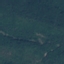
Label: Forest